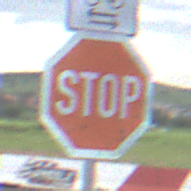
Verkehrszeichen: Stop
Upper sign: RichtungsangabeDurchPfeile9
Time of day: MorningAfternoon
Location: Outdoor (RoadRail)
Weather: PartlyCloudy
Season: NotSpecified
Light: Natural